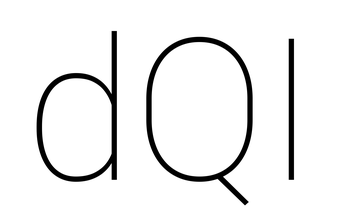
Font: Roboto_Thin